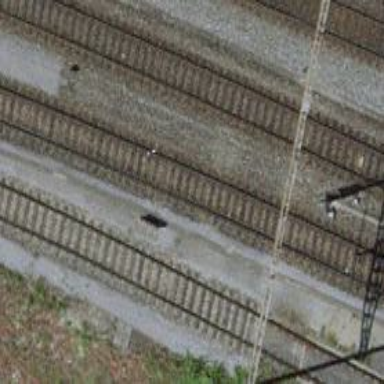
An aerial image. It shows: Siding railway track with electrified contact line.